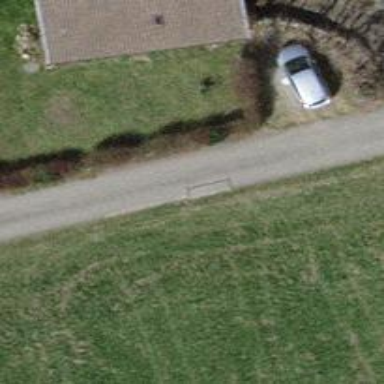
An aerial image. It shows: Hedge acting as barrier.